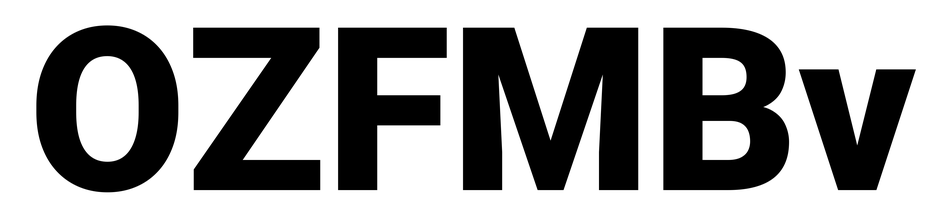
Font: Roboto_Black